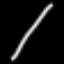
Label: line